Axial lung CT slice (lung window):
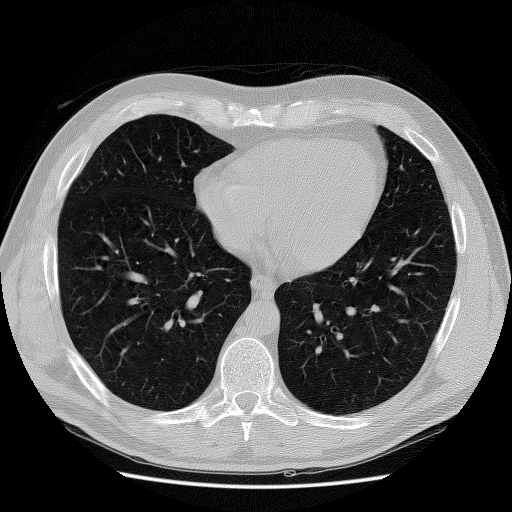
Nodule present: no